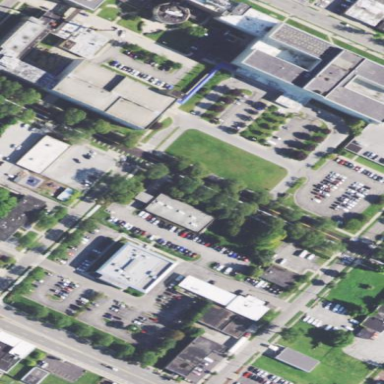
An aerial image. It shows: College or university.